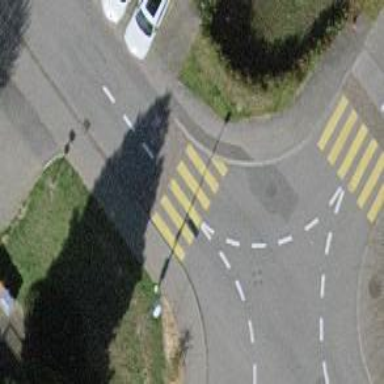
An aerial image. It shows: Marked road crossing.